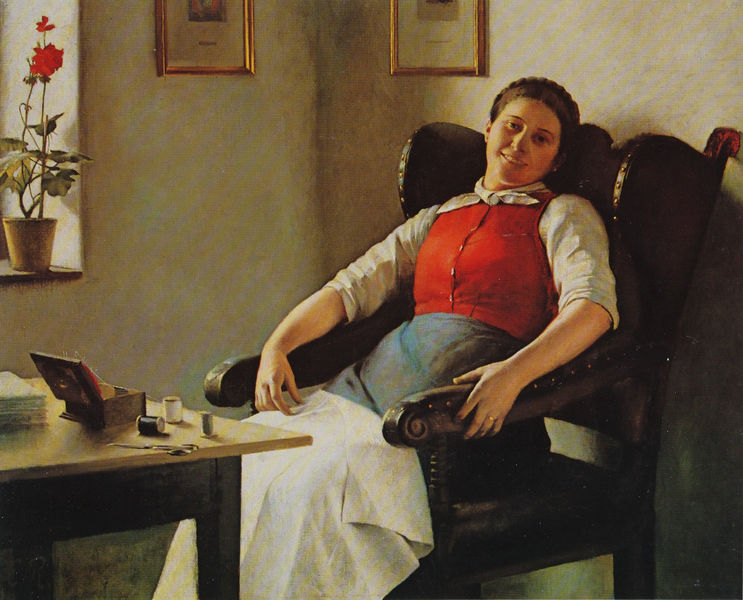
Titel: Näherin
Künstler: Emil Rau
Standort: Dachau
Institution: Schloss Haimhausen, Gemälde-Cabinett-Unger
Schlagwörter: blau, blätter, gemälde, hand, kopf, schatten, weiß, ocker, sitzen, blume, blumen, braun, brust, fenster, finger, frau, frisur, grau, hell, holz, kleid, licht, nase, raum, schwarz, stuhl, tisch, zimmer, blick, rose, rot, tuch, beige, malerei, rock, schleife, hemd, wand, arm, arme, bluse, falten, gesicht, knoten, rahmen, bildnis, goldrahmen, hände, portrait, porträt, rückenlehne, tischbein, tischdecke, öl, land, figur, gewand, gold, haare, interieur, sessel, sitzend, stoff, innen, blatt, schleifen, kontrast, lippen, arbeit, genre, blumentopf, lächeln, schürze, taille, topf, bein, magd, bilder, bilderrahmen, armlehne, ecke, lehne, sitz, zwei, mieder, zöpfe, bäuerin, mittag, hellbraun, pause, lehnen, ohrensessel, polster, handarbeit, nähen, zopf, realistisch, glanz, halstuch, stuhllehne, näherin, glänzend, metall, faden, kammer, nadel, sticken, verträumt, knöpfe, nieten, schwanger, knopfleiste, weste, ring, bauer, betrachter, kante, stiel, wände, serviette, lachen, eng, nische, deckel, schere, offen, buch, lehnstuhl, bayern, bayrisch, mohn, stengel, haarkranz, schachtel, kranz, tischplatte, lustig, kasten, tracht, topfpflanze, körperschatten, laibung, putz, ländlich, geflochten, hüfte, leder, wams, fensterbank, schräge, fensterbrett, stapel, ahorn, fröhlich, stuhö, lederstuhl, schatulle, ausruhen, kanten, kästchen, garn, fenstersims, lehen, zufriedenheit, rosenstock, bäuerlich, fensternische, anblicken, glücklich, figu, passepartout, rotkäppchen, nähkästchen, lachend, blus, drall, fadenspulen, fotorealistsich, garnrollen, geranie, graphiken, interiour, lehmbach, nähgarn, nähtuch, nähzeug, ohrenbackensessel, prall, reparatur, schmuckkästchen, spuhle, spuhlen, spule, spulen, stoffschere, zwirn